Question: I have peculiar problem where WPF scrollbar set to 'Auto' and 'Window' set to 'SizeToContent="Height"' sizes itself to go under the Windows 7 toolbar.

XAML is trivial really.
'''
<Window x:Class="....ProbateControllerView"
xmlns="http://schemas.microsoft.com/winfx/2006/xaml/presentation"
xmlns:x="http://schemas.microsoft.com/winfx/2006/xaml"
Title="Probate" Width="1100" ResizeMode="CanMinimize" Background="White" SizeToContent="Height">
<Grid>
<ScrollViewer VerticalScrollBarVisibility="Auto" >
<StackPanel>
<ContentControl HorizontalAlignment="Center" DockPanel.Dock="Top" x:Name="ActiveItem"/>
</StackPanel>
</ScrollViewer>
</Grid>
</Window>
'''
I could add 'Height' and set to 'SizeToContent="Manual"' as constant to 'Window' but when on lower resolution I will run into same issue.
I am sure someone by now has ran into this problem and I must be missing something here.
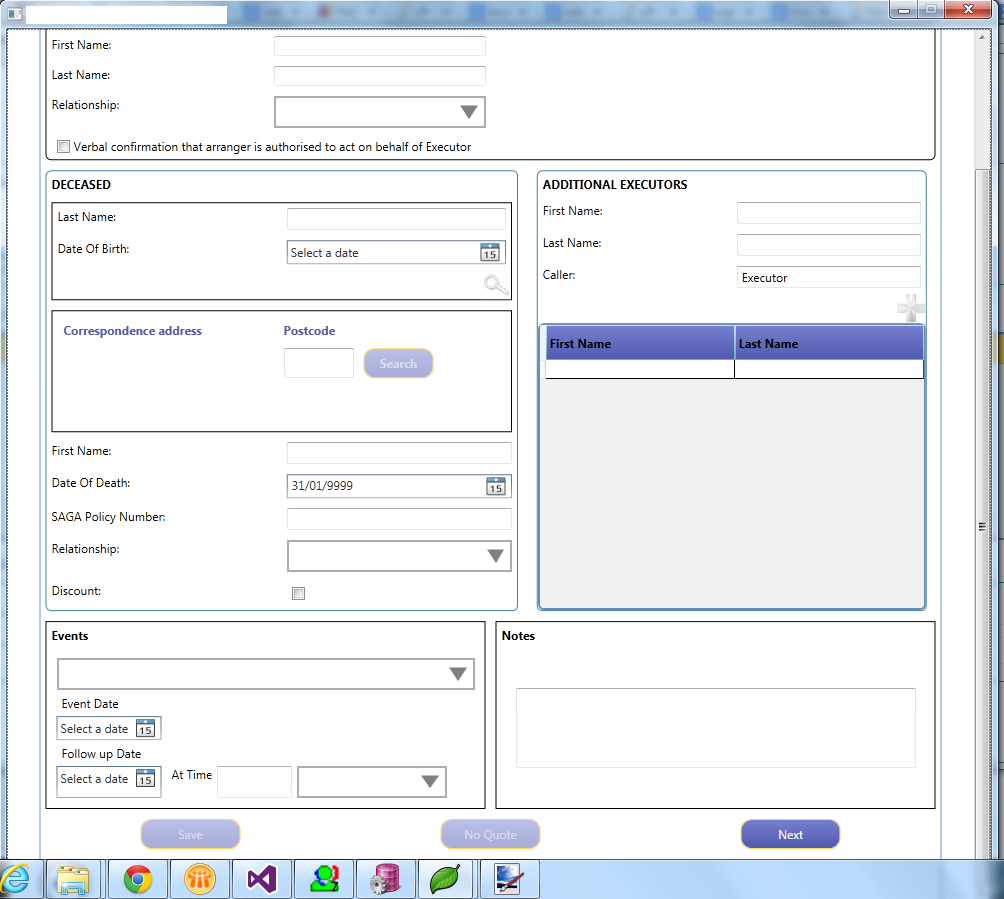
Answer: You can set the MaxHeight of the 'Window' to 'SystemParameters.MaximizedPrimaryScreenHeight' in the constructor of the window:
'''
public MainWindow()
{
InitializeComponent();
this.MaxHeight = SystemParameters.MaximizedPrimaryScreenHeight;
}
'''
Oddy, for me, the window still hides slightly behind the taskbar, but with an adjustment of 20 it looks fine.
'''
this.MaxHeight = SystemParameters.MaximizedPrimaryScreenHeight-20;
'''
I've tried this on various operating systems and screen resolutions, and the adjustment of 20 seems to work well on Windows 7/8. On XP etc, the adjustment is unnecessary, so you end up with the window being slightly smaller than the screen height. I guess if that's a problem you could detect the OS version and apply the adjustment if necessary.
If you didn't need to apply an adjustment, you can define this in the xaml:
'''
MaxHeight="{DynamicResource {x:Static SystemParameters.MaximizedPrimaryScreenHeightKey}}"
'''